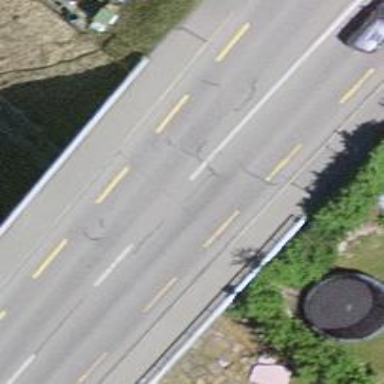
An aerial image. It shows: Primary highway bridge with asphalt surface. It has cycle lane on both sides.